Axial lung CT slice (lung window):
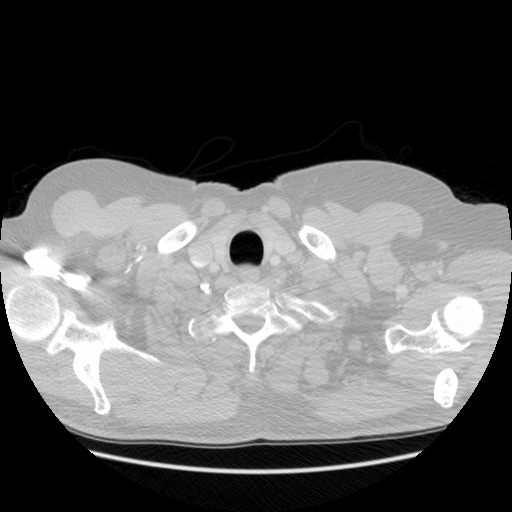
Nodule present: no